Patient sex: F
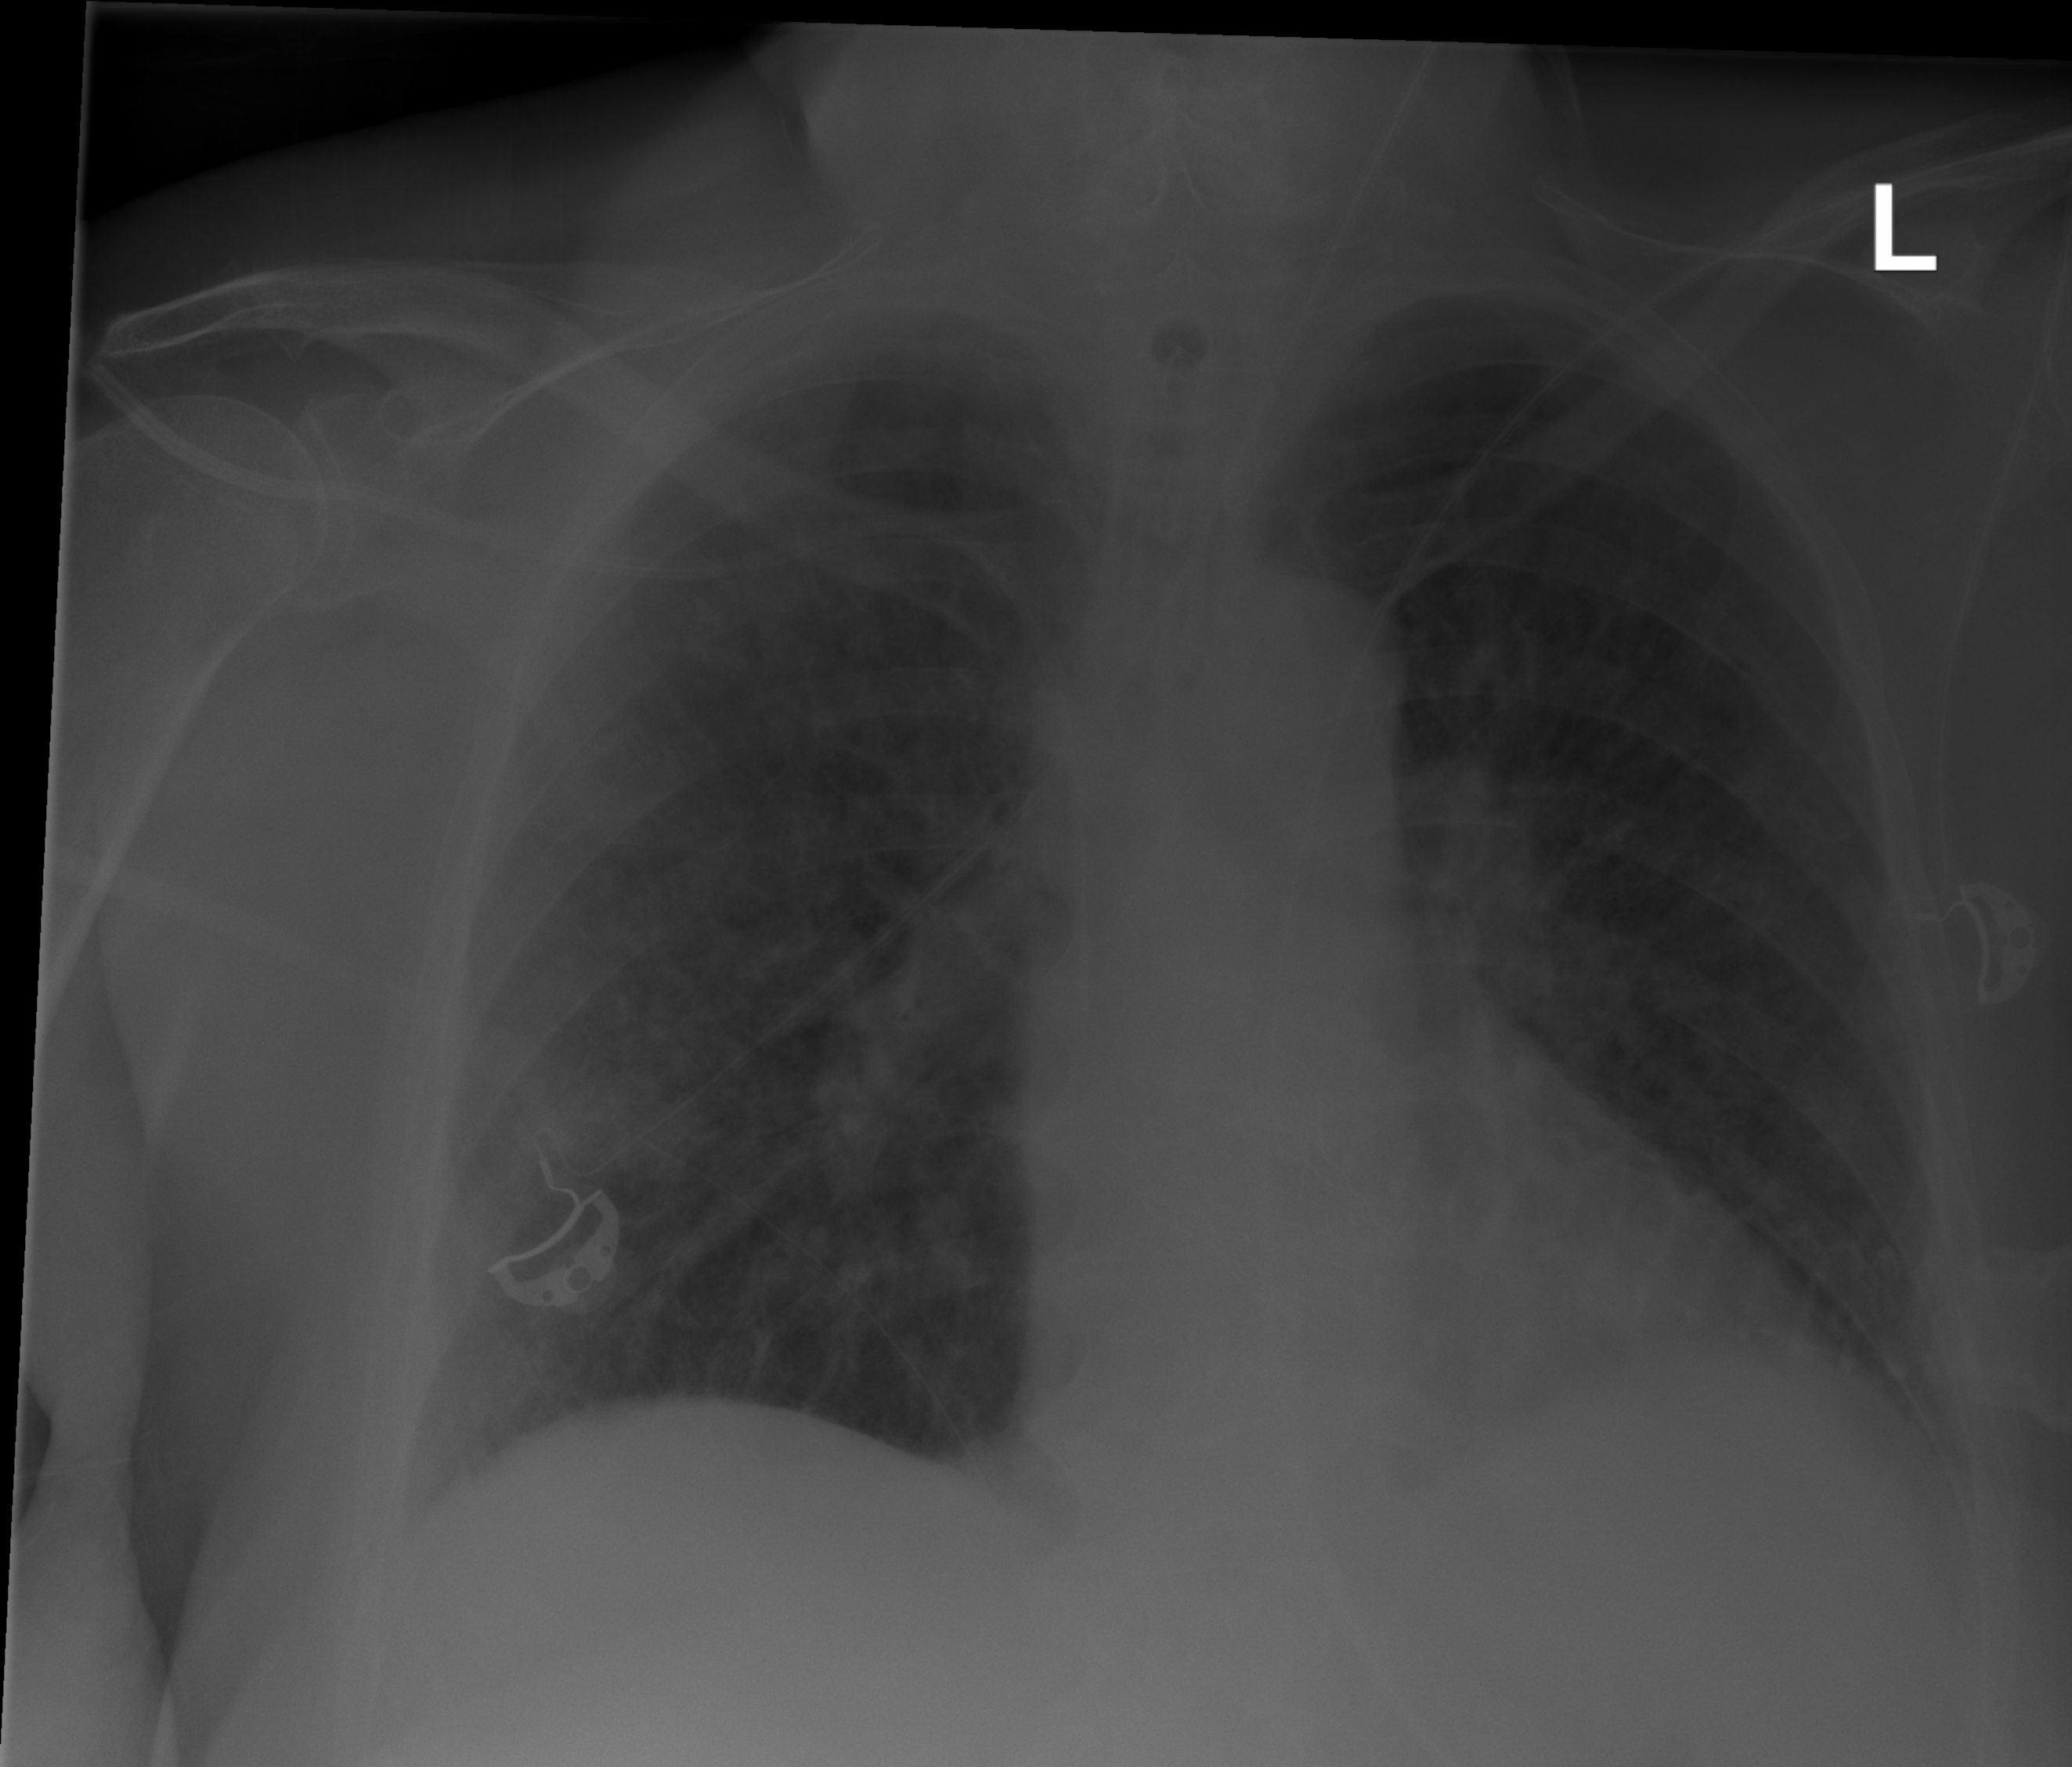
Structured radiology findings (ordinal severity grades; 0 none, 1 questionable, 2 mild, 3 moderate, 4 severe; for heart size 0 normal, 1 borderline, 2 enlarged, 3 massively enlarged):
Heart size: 2
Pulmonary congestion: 1
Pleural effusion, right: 0
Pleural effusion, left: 0
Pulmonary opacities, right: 2
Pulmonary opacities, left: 2
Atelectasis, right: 2
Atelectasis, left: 1